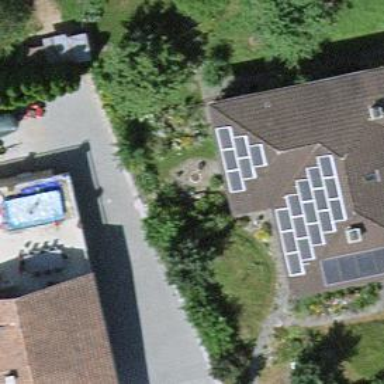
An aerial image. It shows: Solar power generator.